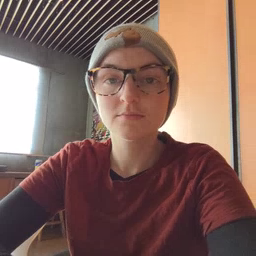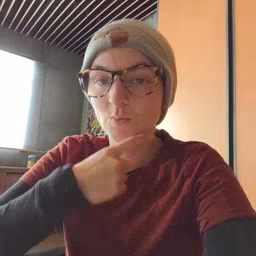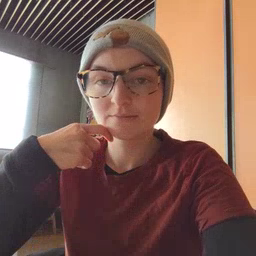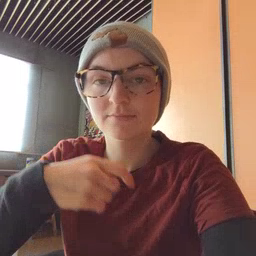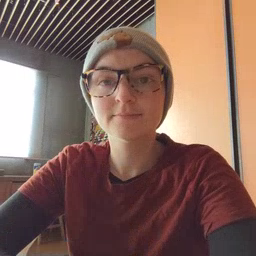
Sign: dry